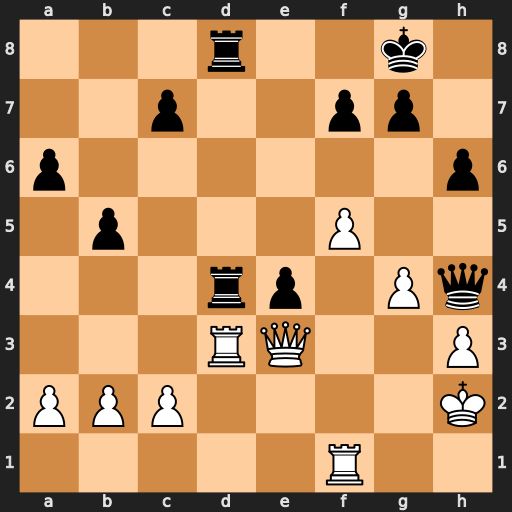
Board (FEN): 3r2k1/2p2pp1/p6p/1p3P2/3rp1Pq/3RQ2P/PPP4K/5R2
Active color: w
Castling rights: -
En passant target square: -
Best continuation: Rxd4 Rxd4 Qxd4